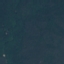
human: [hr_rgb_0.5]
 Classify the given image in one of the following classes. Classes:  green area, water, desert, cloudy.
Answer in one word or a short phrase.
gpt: green area